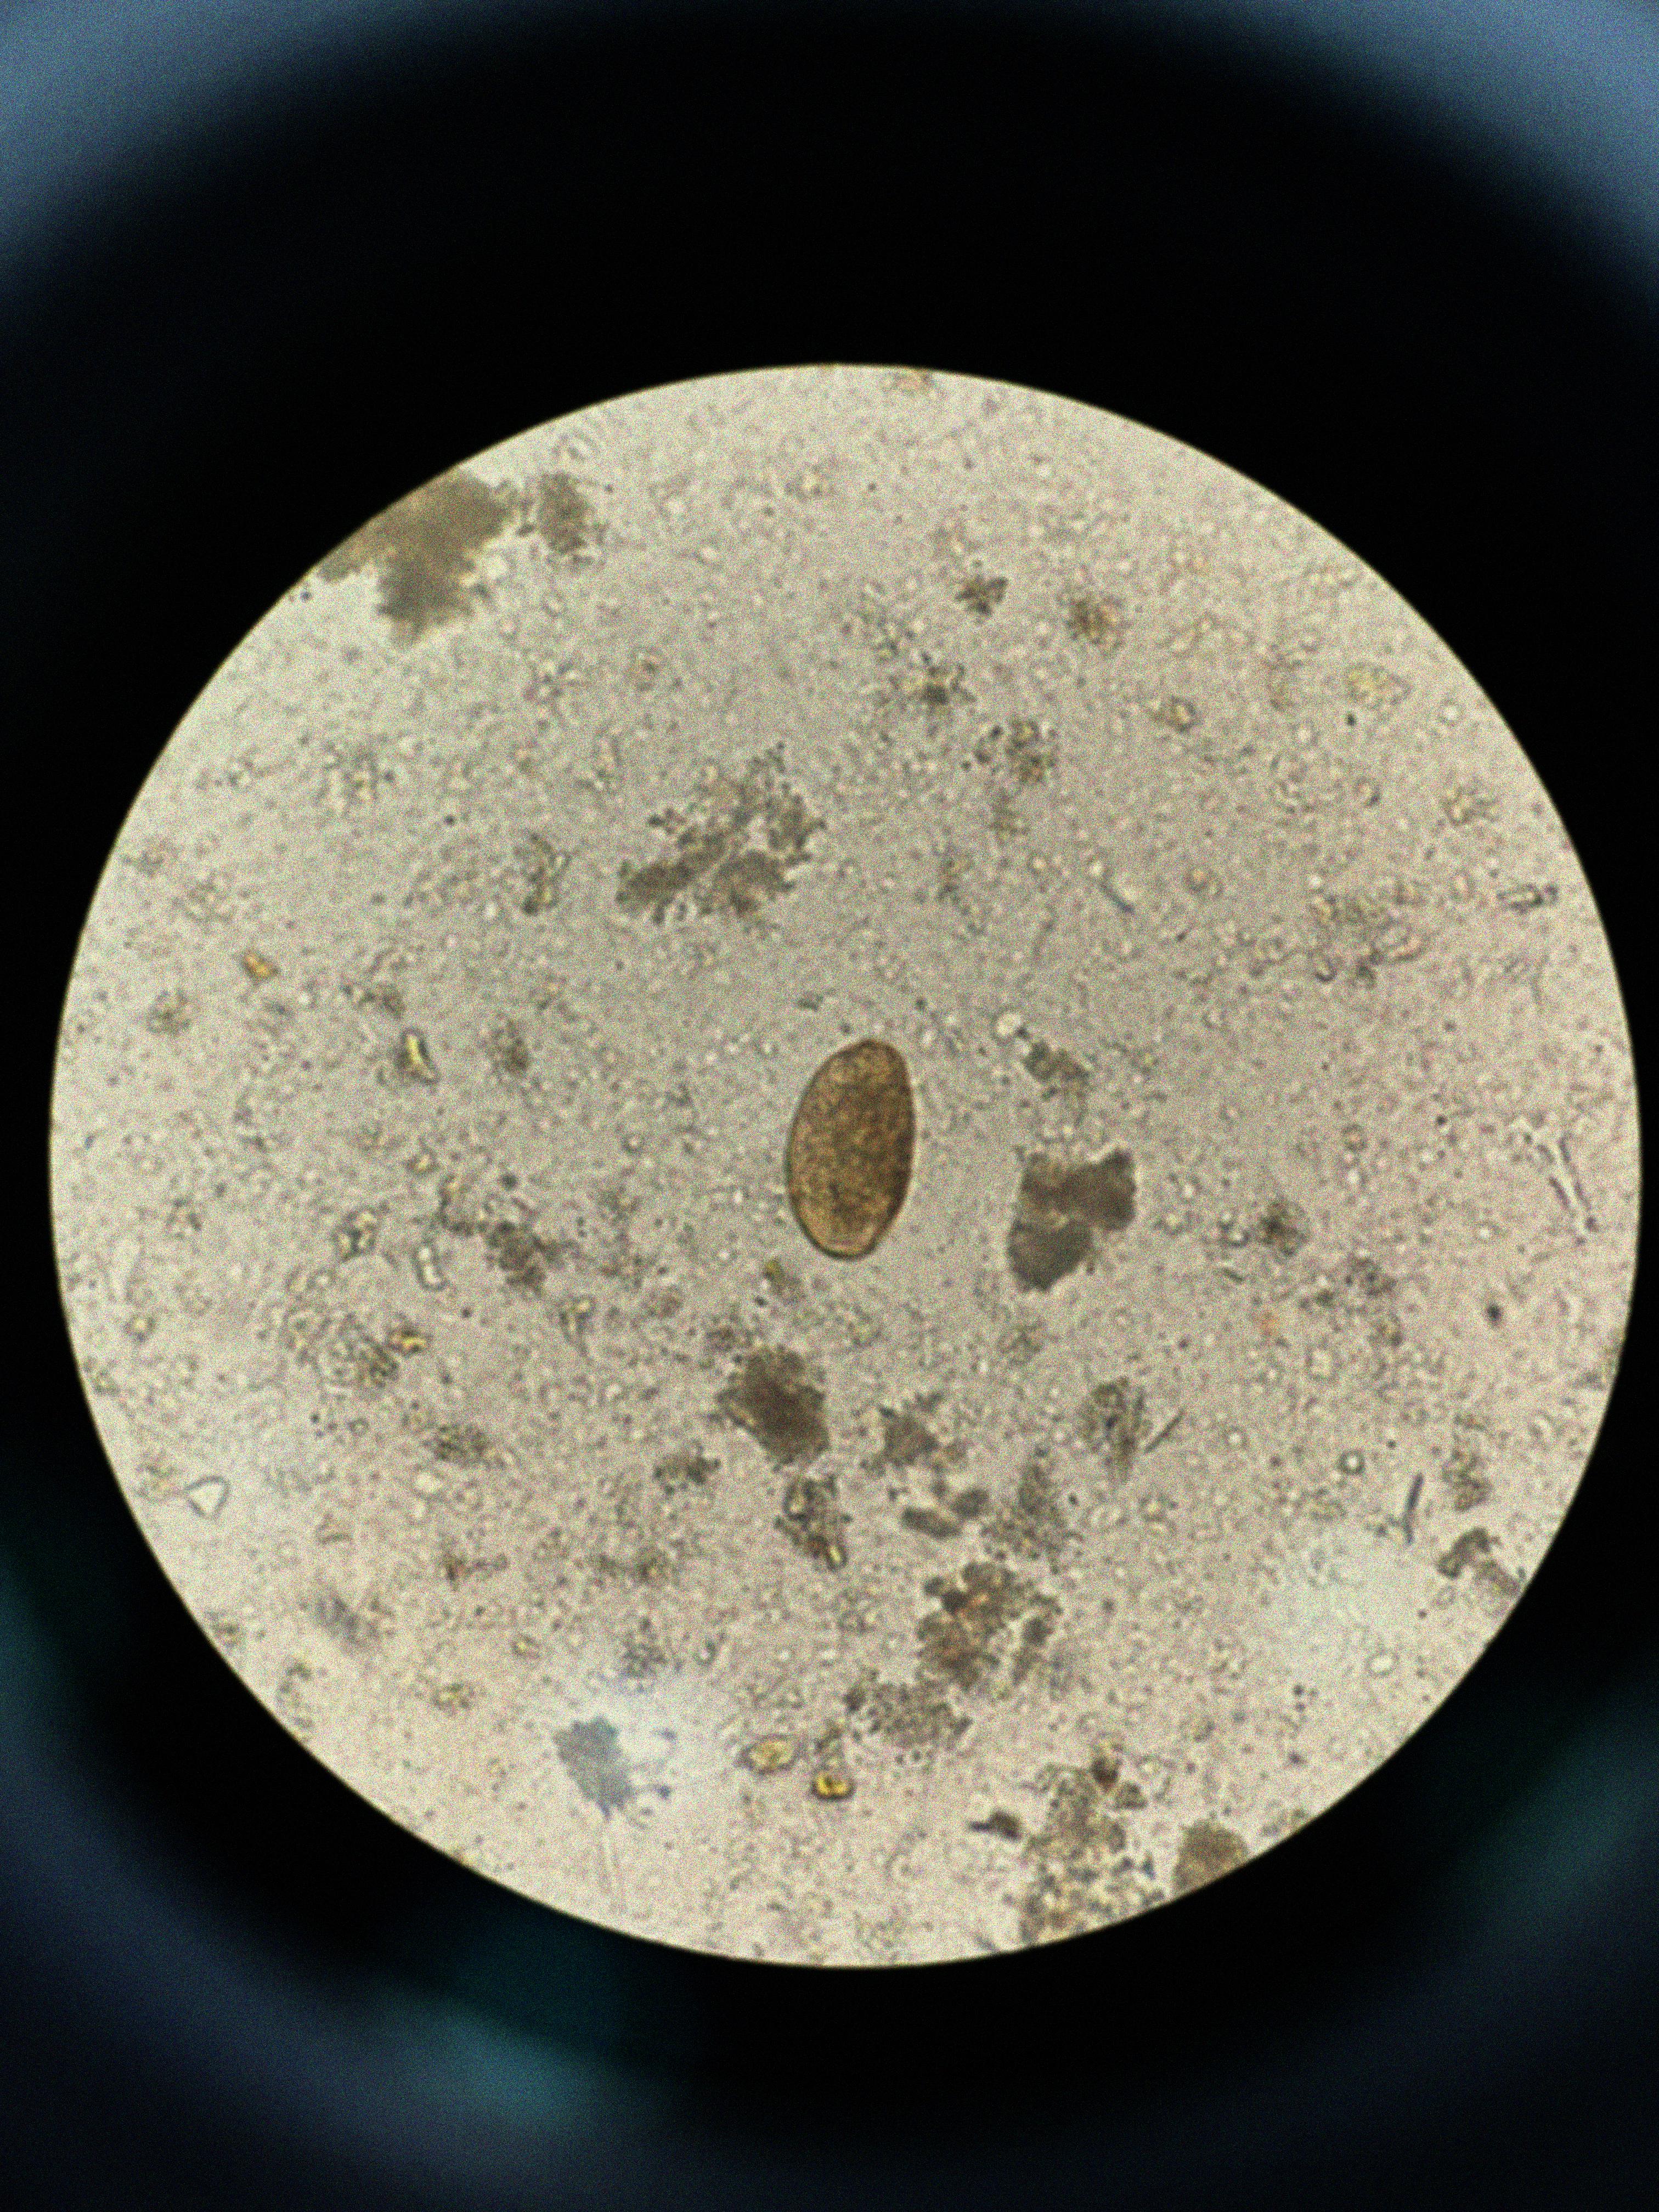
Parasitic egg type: Paragonimus spp